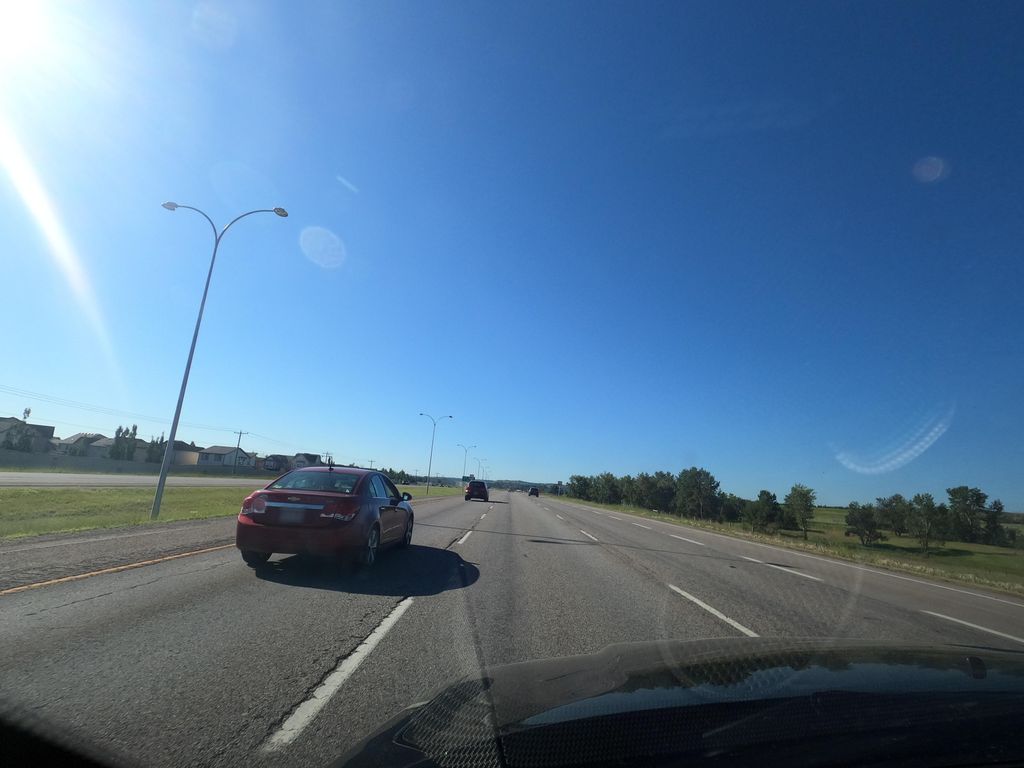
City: calgary